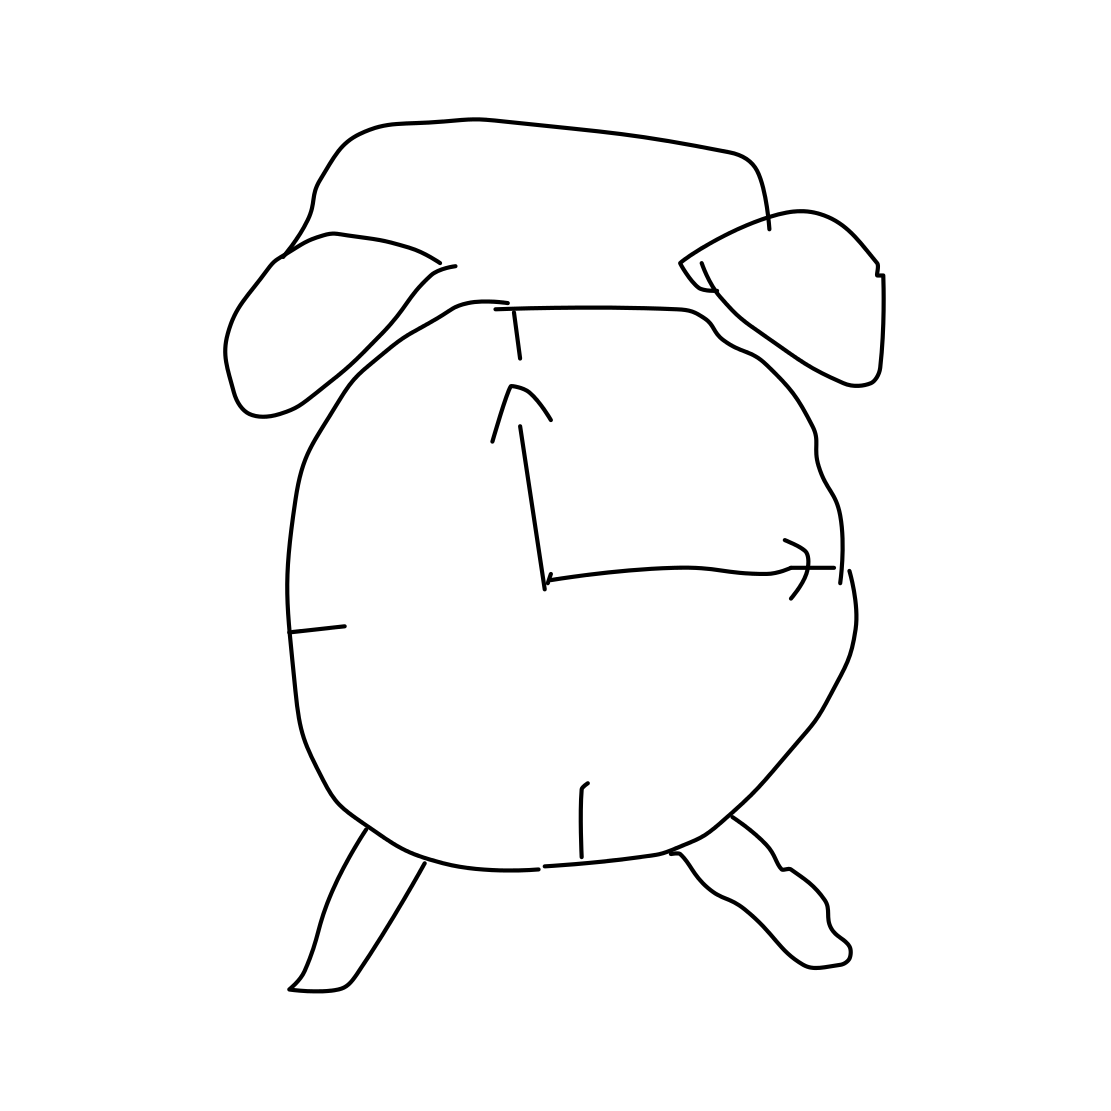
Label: alarm clock